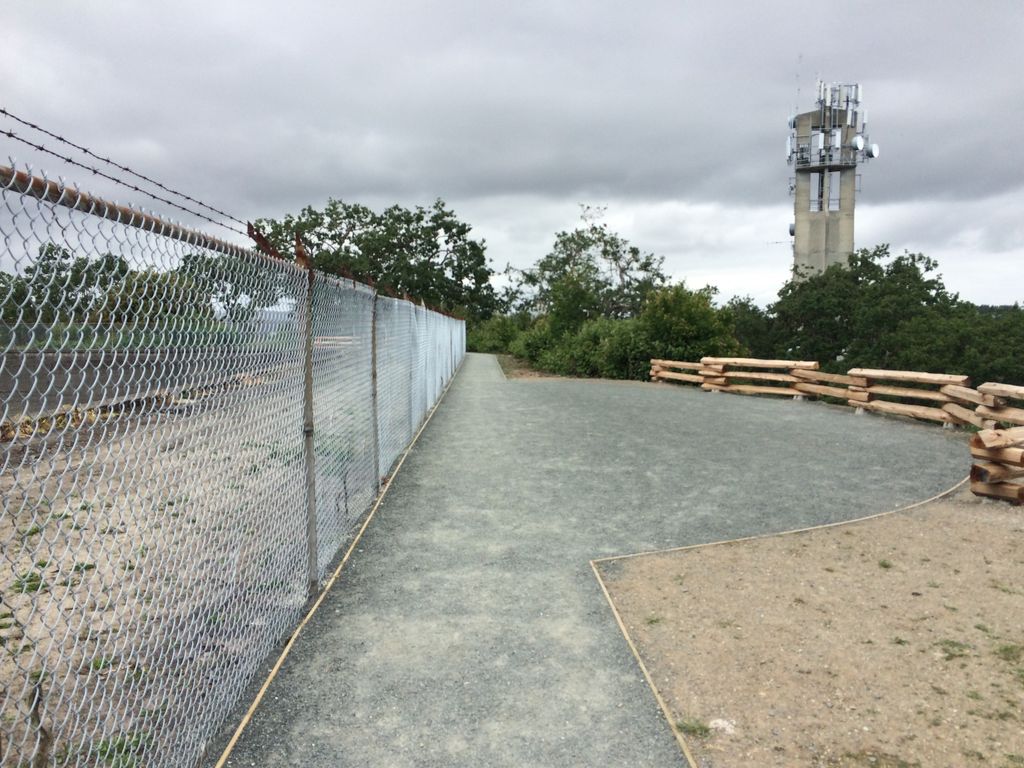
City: victoria